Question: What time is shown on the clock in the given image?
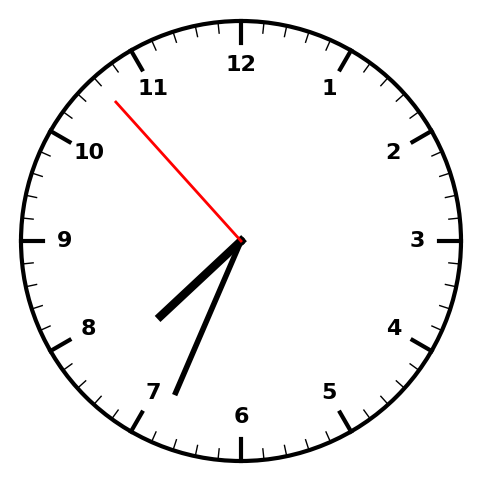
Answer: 07:33:53